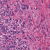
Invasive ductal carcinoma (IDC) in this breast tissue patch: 1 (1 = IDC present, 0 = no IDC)